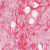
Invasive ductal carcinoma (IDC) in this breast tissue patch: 0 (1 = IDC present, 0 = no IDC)